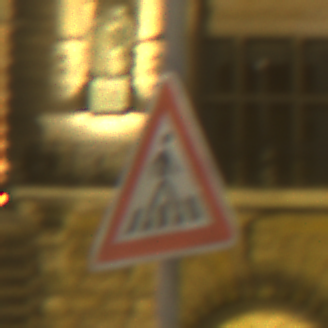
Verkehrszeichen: FussgaengerueberwegLinks
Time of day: Night
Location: Outdoor (Urban)
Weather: Overcast
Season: NotSpecified
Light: Artificial